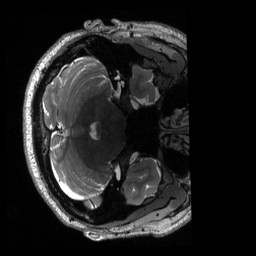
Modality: T2w
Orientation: axial
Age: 25
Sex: male
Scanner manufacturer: siemens
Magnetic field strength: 3 T
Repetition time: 3.2 s
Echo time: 0.563 s